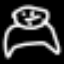
Label: frog